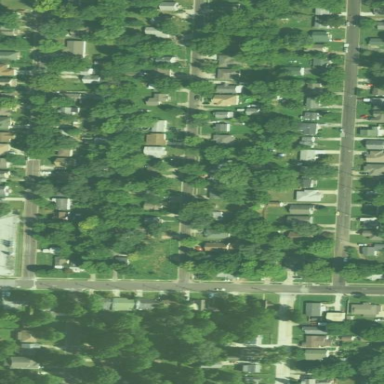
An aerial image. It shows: Residential area composed of single-family homes.